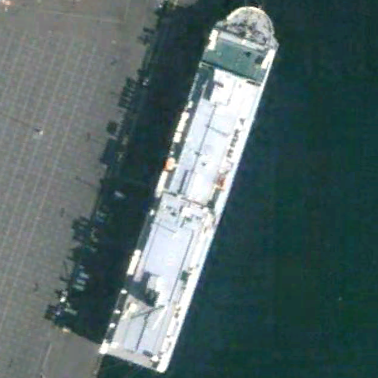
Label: civil